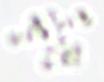
Label: Phaeocystis